Question: I tried to run project on tomcat '7.0.52' and initialize to DB through 'context.xml' file.
But it throws bunch of exceptions, I couldn't figure out what is wrong there.
Here is console output:
'''
java.sql.SQLException: com.mysql.jdbc.Driver
at org.apache.tomcat.jdbc.pool.PooledConnection.connectUsingDriver(PooledConnection.java:254)
at org.apache.tomcat.jdbc.pool.PooledConnection.connect(PooledConnection.java:182)
at org.apache.tomcat.jdbc.pool.ConnectionPool.createConnection(ConnectionPool.java:701)
at org.apache.tomcat.jdbc.pool.ConnectionPool.borrowConnection(ConnectionPool.java:635)
at org.apache.tomcat.jdbc.pool.ConnectionPool.init(ConnectionPool.java:486)
at org.apache.tomcat.jdbc.pool.ConnectionPool.<init>(ConnectionPool.java:144)
at org.apache.tomcat.jdbc.pool.DataSourceProxy.pCreatePool(DataSourceProxy.java:116)
at org.apache.tomcat.jdbc.pool.DataSourceProxy.createPool(DataSourceProxy.java:103)
at org.apache.tomcat.jdbc.pool.DataSourceFactory.createDataSource(DataSourceFactory.java:554)
at org.apache.tomcat.jdbc.pool.DataSourceFactory.getObjectInstance(DataSourceFactory.java:242)
at org.apache.naming.factory.ResourceFactory.getObjectInstance(ResourceFactory.java:141)
at javax.naming.spi.NamingManager.getObjectInstance(NamingManager.java:321)
'''
Here is full <URL>.
Here is output to <URL>
snippet of :
'''
<resource-ref>
<description>Travel Agency Datasource</description>
<res-ref-name>jdbc/onlinedb</res-ref-name>
<res-type>javax.sql.DataSource</res-type>
<res-auth>Container</res-auth>
</resource-ref>
'''
:
'''
<Context>
<Resource name="jdbc/onlinedb"
type="javax.sql.DataSource"
factory="org.apache.tomcat.jdbc.pool.DataSourceFactory"
maxActive="20" maxIdle="10"
maxWait="-1"
username="root"
password="secret"
driverClassName="com.mysql.jdbc.Driver"
url="jdbc:mysql://localhost:3306/travelagency?characterEncoding=utf8"/>
</Context>
'''
class:
'''
public class ConnectionManager {
private static Logger log = Logger.getLogger(ConnectionManager.class);
public static Connection getConnection() throws SQLException {
Connection con = null;
try {
Context initContext = new InitialContext();
Context envContext = (Context) initContext.lookup("java:/comp/env");
DataSource datasource = (DataSource) envContext.lookup("jdbc/onlinedb");
con = datasource.getConnection();
} catch (NamingException e) {
log.error(e);
}
return con;
}
}
'''
'mysql-connector-java-5.1.27-bin.jar' is added to cp:

I tried to change content of context.xml file:
'''
<resource-env-ref>
<description>Travel Agency Datasource</description>
<resource-env-ref-name>jdbc/onlinedb</resource-env-ref-name>
<resource-env-ref-type>javax.sql.DataSource</resource-env-ref-type>
</resource-env-ref>
'''
But it keep failing.
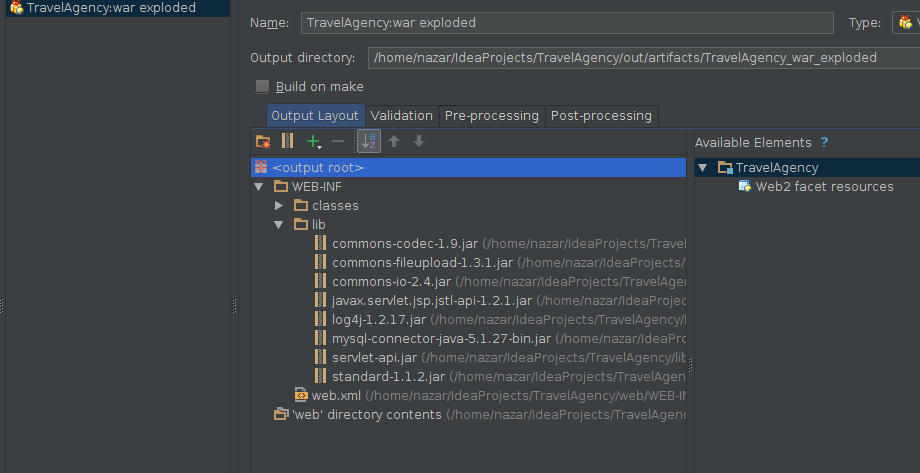
Answer: You have to add a MySQL jdbc driver to the classpath.
Either put a MySQL binary jar to folder or add it to we application folder.
You can find binary jar (): <URL>